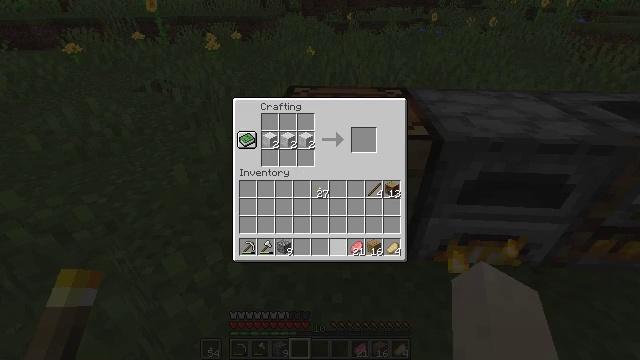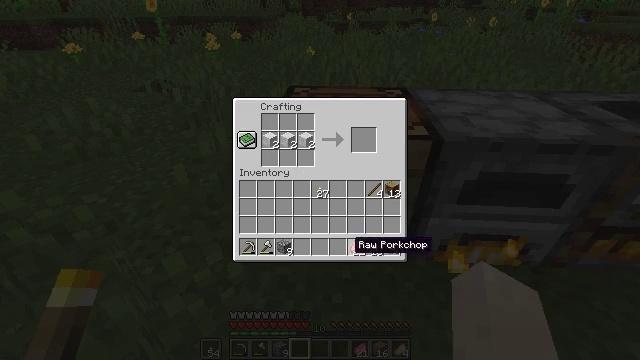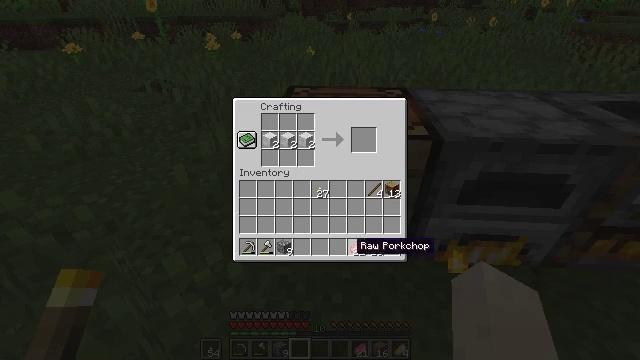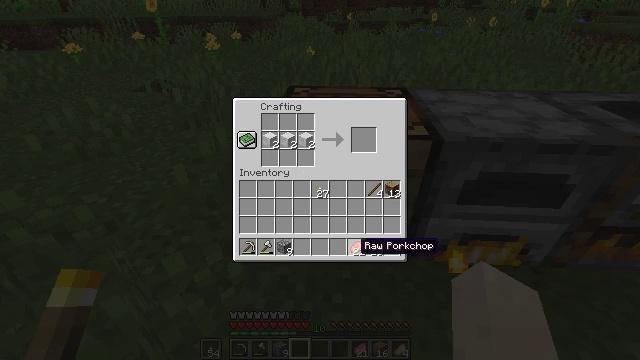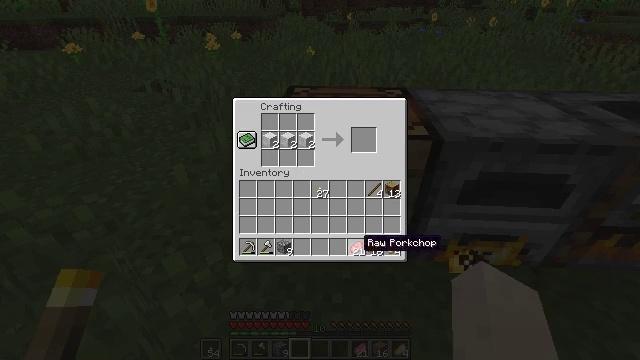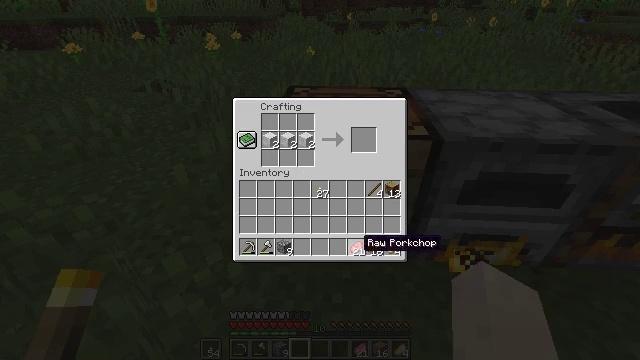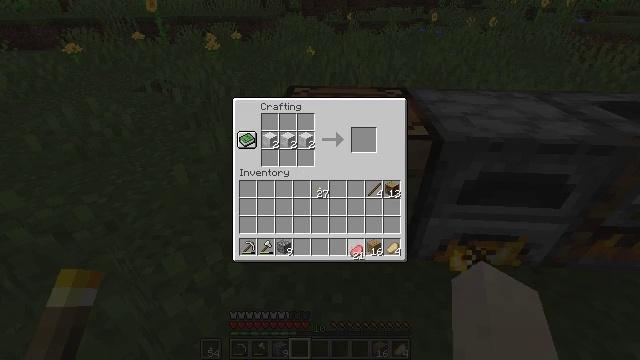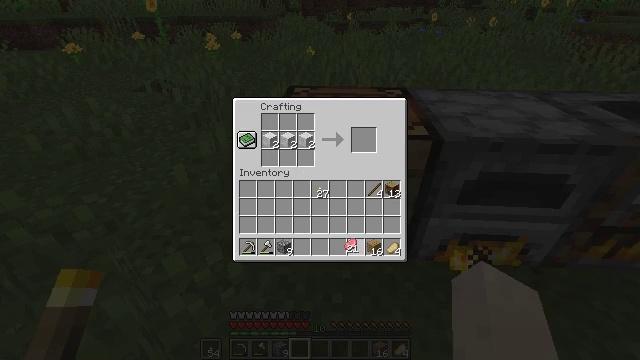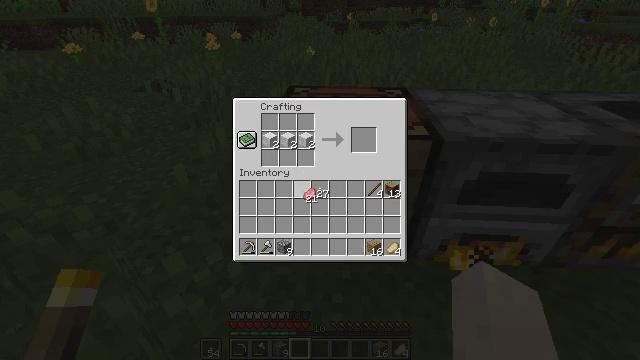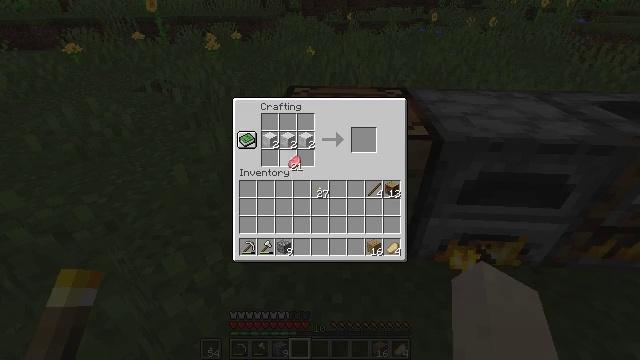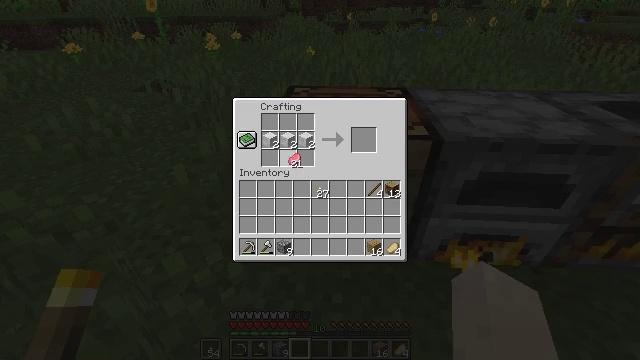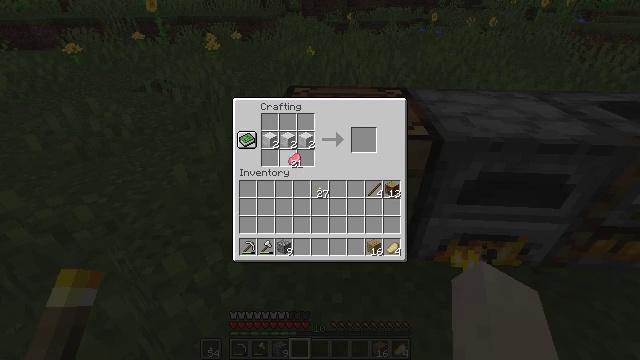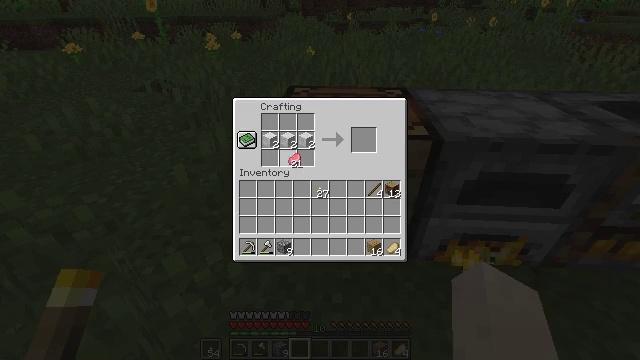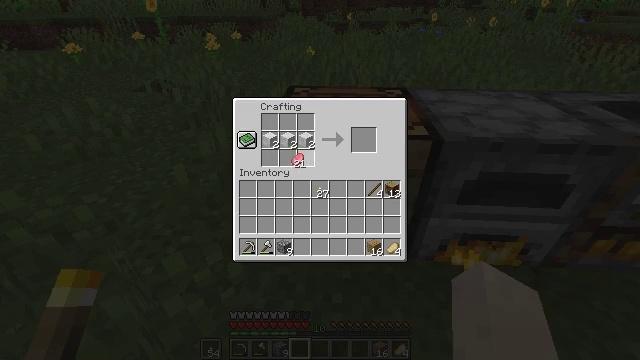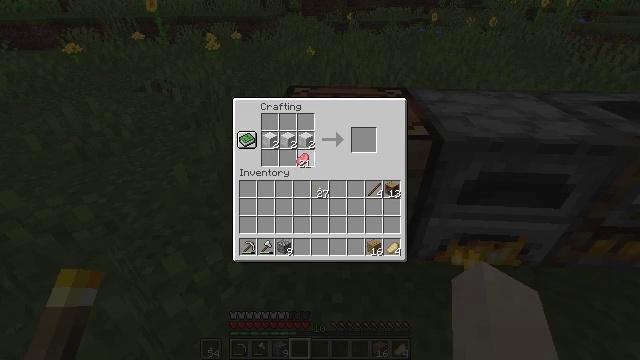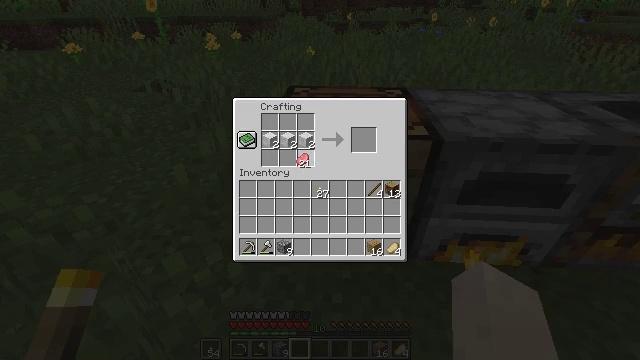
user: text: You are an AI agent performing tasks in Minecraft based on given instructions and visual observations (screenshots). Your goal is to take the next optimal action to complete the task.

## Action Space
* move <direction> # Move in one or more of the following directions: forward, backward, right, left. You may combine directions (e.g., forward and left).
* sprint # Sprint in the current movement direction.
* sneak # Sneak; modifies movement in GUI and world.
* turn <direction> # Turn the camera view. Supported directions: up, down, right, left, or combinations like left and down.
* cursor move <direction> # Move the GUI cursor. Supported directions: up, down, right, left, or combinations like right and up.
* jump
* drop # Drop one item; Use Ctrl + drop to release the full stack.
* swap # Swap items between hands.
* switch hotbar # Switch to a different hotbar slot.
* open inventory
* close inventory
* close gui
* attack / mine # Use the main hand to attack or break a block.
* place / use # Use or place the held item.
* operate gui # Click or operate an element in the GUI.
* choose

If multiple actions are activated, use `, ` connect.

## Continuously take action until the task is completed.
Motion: motion action
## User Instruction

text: Use the crafting table to make a white bed.
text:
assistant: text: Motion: no_op
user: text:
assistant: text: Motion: no_op
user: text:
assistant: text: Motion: no_op
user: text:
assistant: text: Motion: no_op
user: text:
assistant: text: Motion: no_op
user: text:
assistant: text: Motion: operate gui
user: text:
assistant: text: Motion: cursor move up, operate gui
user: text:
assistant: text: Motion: cursor move left and up
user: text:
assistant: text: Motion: cursor move left and up
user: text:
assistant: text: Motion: no_op
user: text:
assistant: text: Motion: no_op
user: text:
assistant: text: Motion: no_op
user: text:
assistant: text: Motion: no_op
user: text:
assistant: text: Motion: no_op
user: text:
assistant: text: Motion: no_op
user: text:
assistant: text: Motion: operate gui
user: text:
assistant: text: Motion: operate gui
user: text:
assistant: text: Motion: operate gui
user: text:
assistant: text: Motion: operate gui
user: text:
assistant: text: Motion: operate gui
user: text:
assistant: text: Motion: cursor move left, operate gui
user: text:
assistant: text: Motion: operate gui
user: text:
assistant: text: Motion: operate gui
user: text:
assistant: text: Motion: operate gui
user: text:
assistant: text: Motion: operate gui
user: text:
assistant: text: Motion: operate gui
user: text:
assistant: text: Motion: operate gui
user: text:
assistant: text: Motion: operate gui
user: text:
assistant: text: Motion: operate gui
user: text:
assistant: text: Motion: operate gui